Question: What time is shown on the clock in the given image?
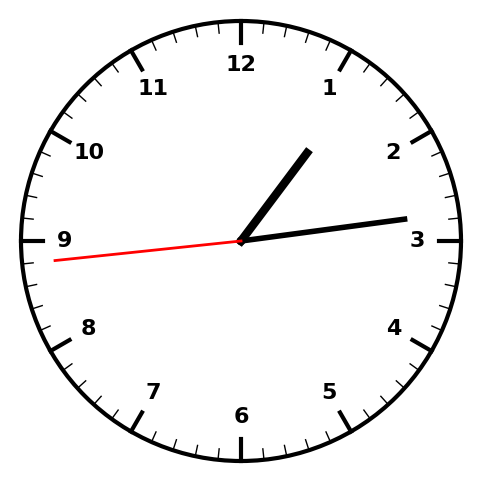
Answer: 01:13:44